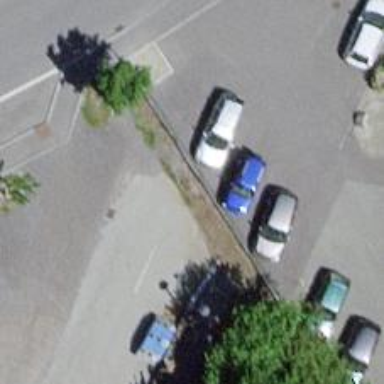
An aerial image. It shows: Black bollard.